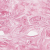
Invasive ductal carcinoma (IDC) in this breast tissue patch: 0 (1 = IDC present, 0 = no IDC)